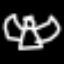
Label: angel